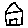
Label: house